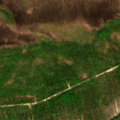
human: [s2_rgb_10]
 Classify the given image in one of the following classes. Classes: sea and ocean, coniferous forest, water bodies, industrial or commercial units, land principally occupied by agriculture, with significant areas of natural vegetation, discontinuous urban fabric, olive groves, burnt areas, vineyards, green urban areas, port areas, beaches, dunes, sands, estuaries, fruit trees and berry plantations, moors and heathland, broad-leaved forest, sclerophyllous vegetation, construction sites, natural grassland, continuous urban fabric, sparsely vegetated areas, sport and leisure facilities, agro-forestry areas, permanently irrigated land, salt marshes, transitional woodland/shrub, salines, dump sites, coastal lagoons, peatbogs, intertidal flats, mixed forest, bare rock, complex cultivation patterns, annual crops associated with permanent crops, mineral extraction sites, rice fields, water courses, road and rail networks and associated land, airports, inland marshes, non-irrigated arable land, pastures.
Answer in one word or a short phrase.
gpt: mixed forest, peatbogs